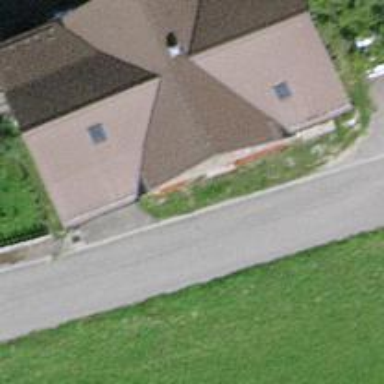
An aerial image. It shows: Detached building.